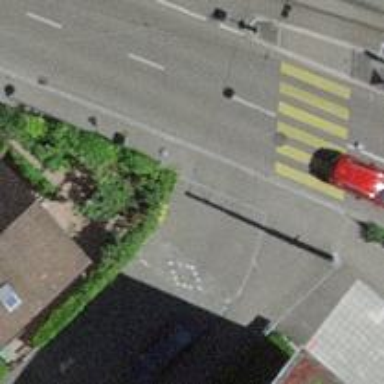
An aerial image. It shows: Marked road crossing.